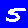
Digit: 5